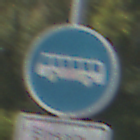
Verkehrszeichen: Busssonderstreifen
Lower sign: BesondereFahrzeugeUndTransportgueter3
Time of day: Midday
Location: Outdoor (Nature)
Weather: Clear
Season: Summer
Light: Natural